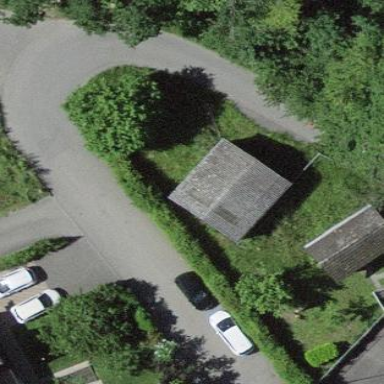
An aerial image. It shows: Rural barn.